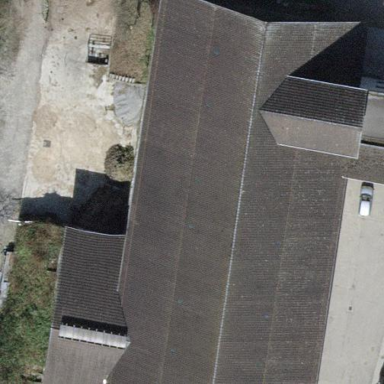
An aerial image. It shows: Farm auxiliary building.